Question: This is a very hard question, for all of you. Maybe some of you can answer it and if you do you are a life saver. Ok so my project is an RSS Feed which displays the news and when you click on it, it takes you to the page of the article. The website I am getting this feed from has menu and the user HAS to scroll down each time to view the full article. :(
So I know in WebView you can embed code into the web view, I was wondering if there was some code in HTML of how you can actually delete this menu. I add some screen shots. Look :

It is a Wordpress website, if you could give me the HTML code it would be awesome but it would be even better if you can give me the Xcode code to do this as well.
Thanks to everyone that takes the time to read / reply.
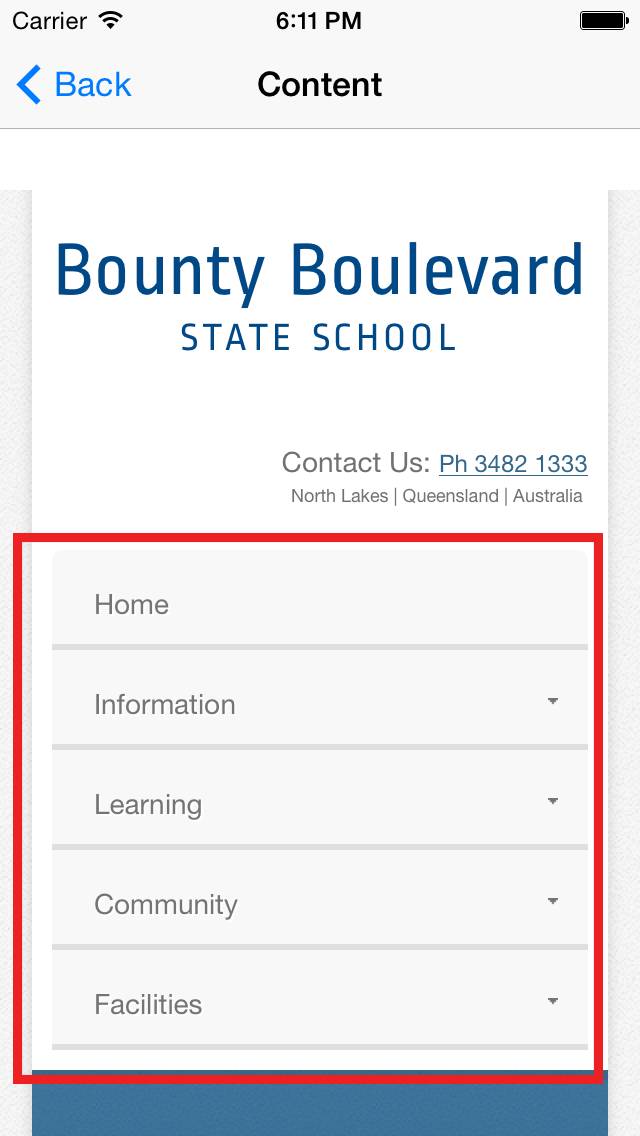
Answer: Use css to hide the menu:
'''
#nav_menu-2 {
display: none;
}
'''
In your context, you can automatically apply this change by injecting a Javascript script in your webview, which will apply the css rule to your element:
'''
- (void)webViewDidStartLoad:(UIWebView *)webView
{
NSString *js = @"document.getElementById('nav_menu-2').style.display = 'none';";
[self.webView stringByEvaluatingJavaScriptFromString:js];
}
'''
However, this is far from perfect as the js snippet will be executed after the page has finished loading, so the user will see the menu disappear.
EDIT:
If you don't want to reference the 'div''s id, you could use the class 'widget_nav_menu':
'''
- (void)webViewDidStartLoad:(UIWebView *)webView
{
NSString *js = @"var menus = document.getElementsByClassName('widget_nav_menu');"
"for (var i = 0; i < menus.length; i++) {"
"menus[i].style.display = 'none';"
"}";
[self.webView stringByEvaluatingJavaScriptFromString:js];
}
'''
Beware that this will hide elements with this class (but this could be what you need).